Aerial crown-view tile of a tropical tree (Barro Colorado Island, Panama), acquired 20240611:
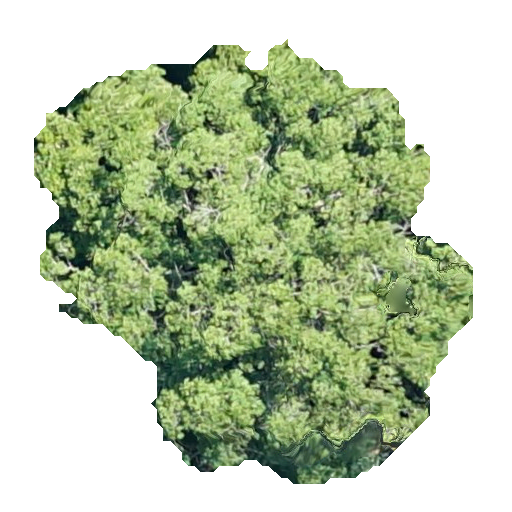
Species: Ocotea leptobotra
GBIF accepted scientific name: Ocotea leptobotra
Crown area: 211.278 m²